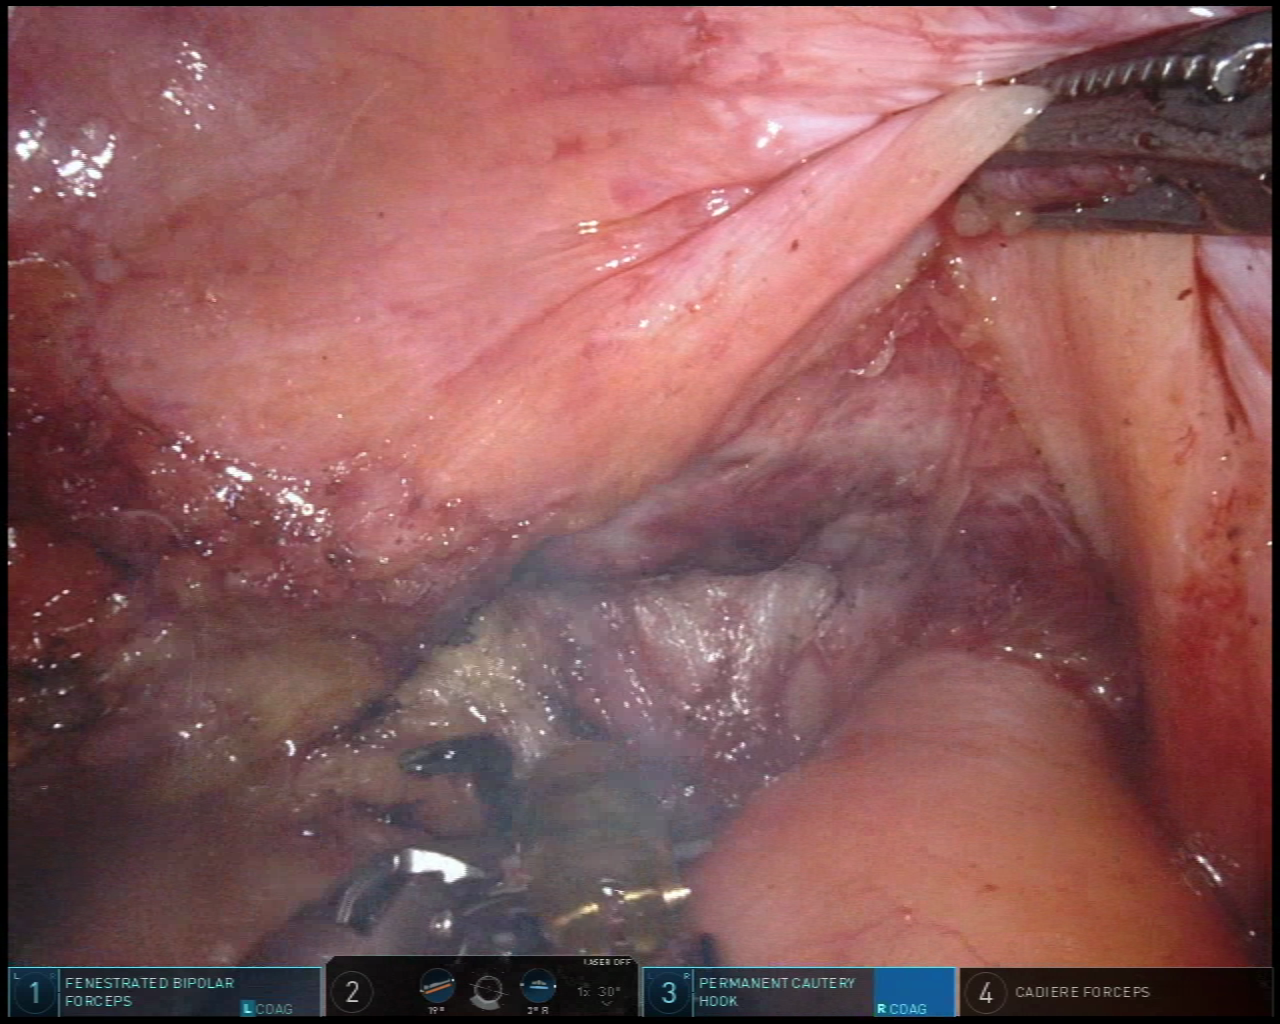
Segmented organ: vesicular_glands
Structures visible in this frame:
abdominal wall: no
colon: no
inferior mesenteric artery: no
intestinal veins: no
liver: no
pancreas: no
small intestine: no
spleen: no
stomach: no
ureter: no
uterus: no
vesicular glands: yes